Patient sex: F
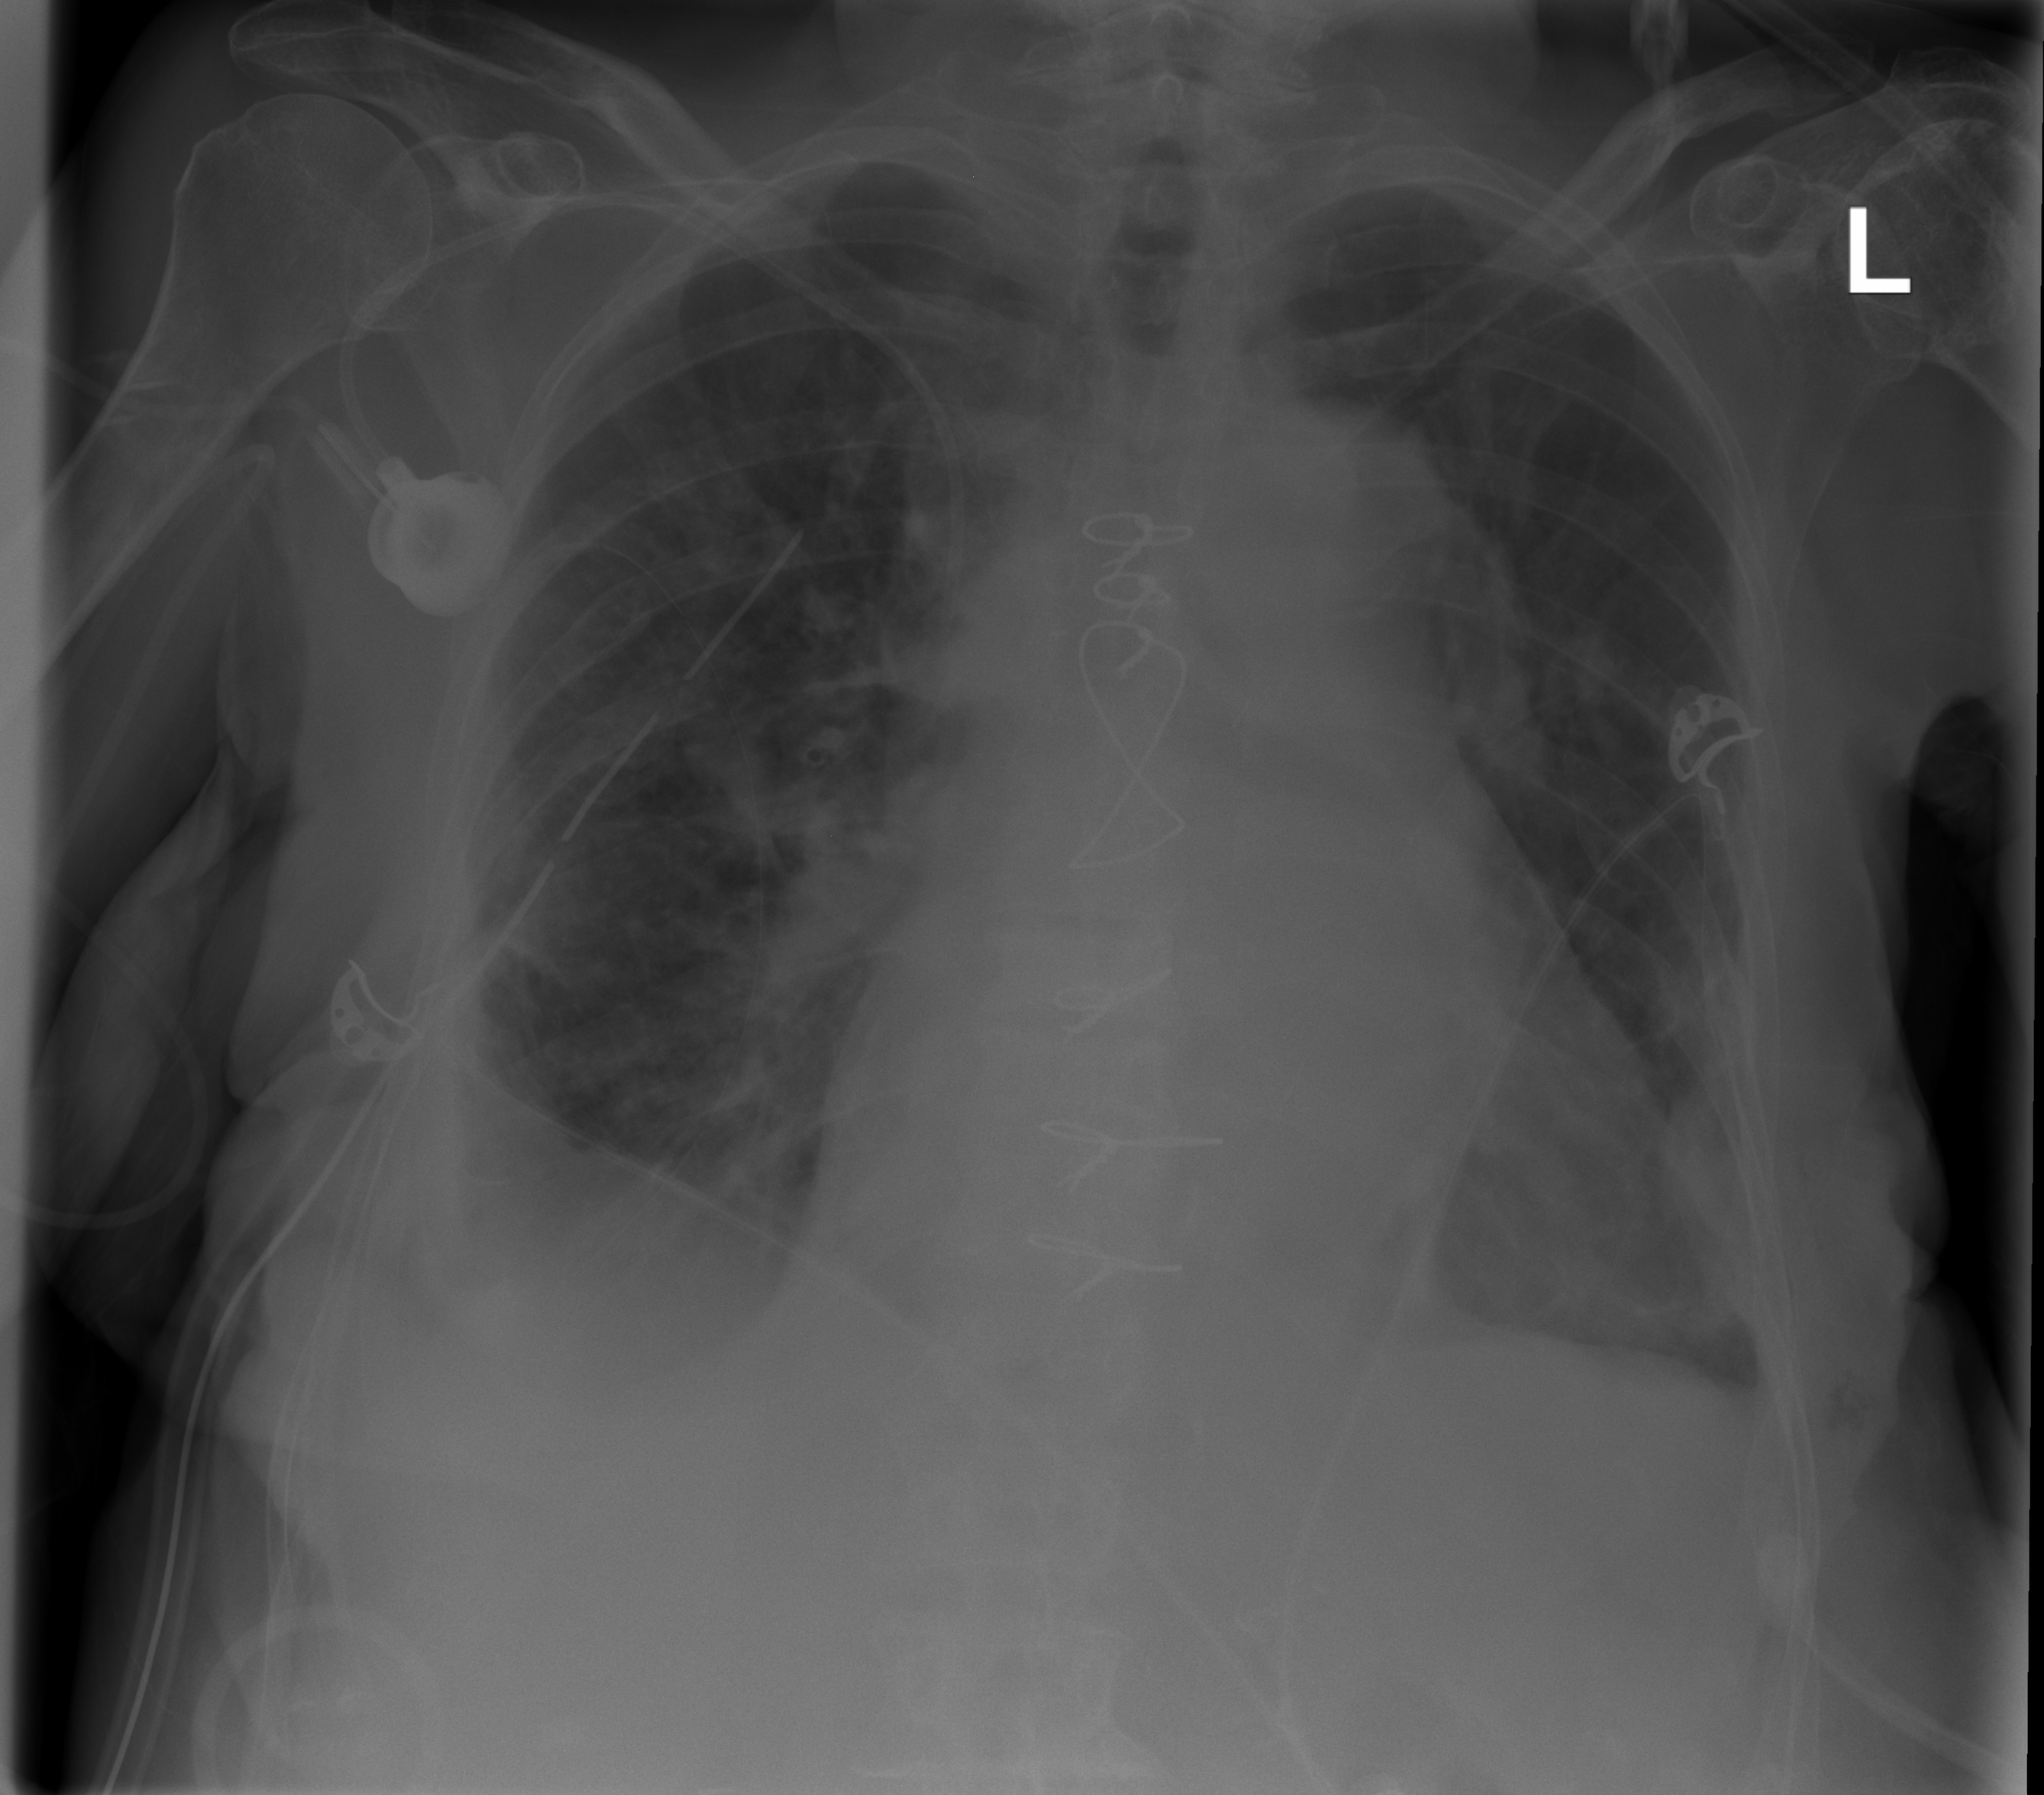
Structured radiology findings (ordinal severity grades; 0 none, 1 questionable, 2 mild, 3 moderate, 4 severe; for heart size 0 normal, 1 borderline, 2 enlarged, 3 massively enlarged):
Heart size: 2
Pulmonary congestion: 0
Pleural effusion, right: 2
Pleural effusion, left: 1
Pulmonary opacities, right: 2
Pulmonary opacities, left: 0
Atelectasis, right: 2
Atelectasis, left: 2